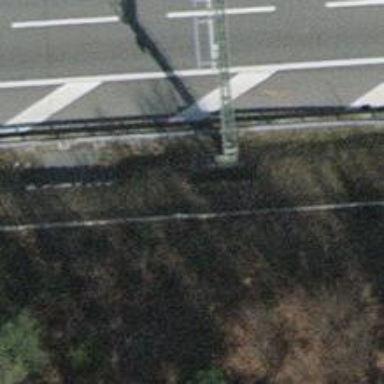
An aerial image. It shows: Gantry structure.